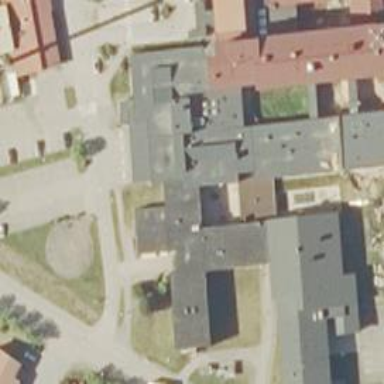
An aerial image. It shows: Healthcare facility identified as hospital.